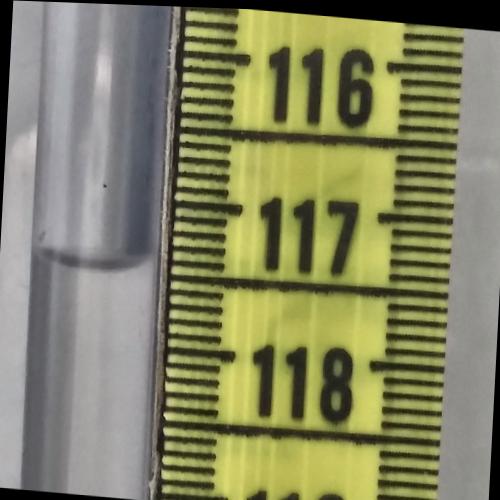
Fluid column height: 117.4 cm